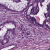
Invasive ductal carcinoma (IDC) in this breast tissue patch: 1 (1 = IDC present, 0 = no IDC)